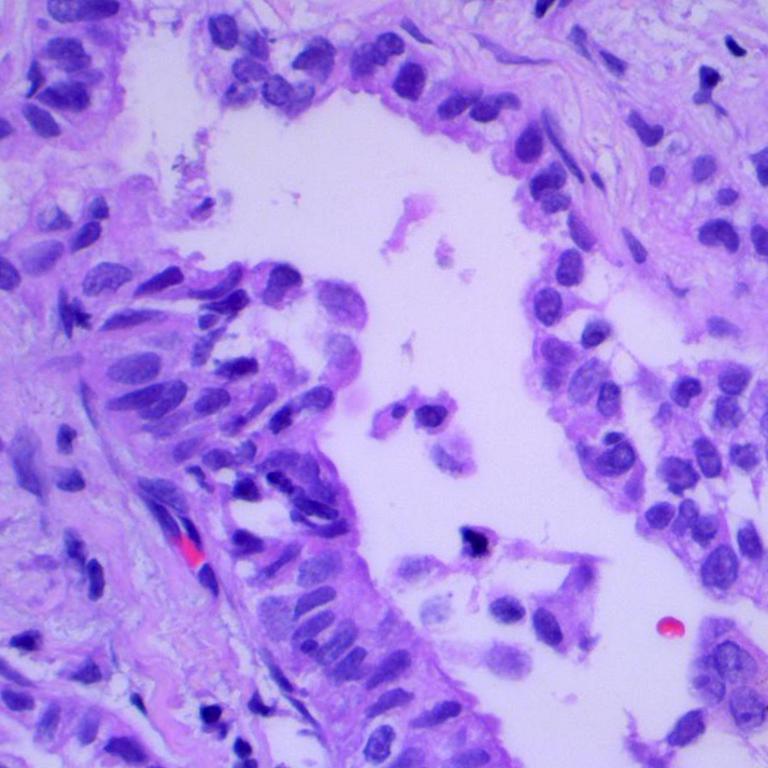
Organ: lung
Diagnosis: adenocarcinomas